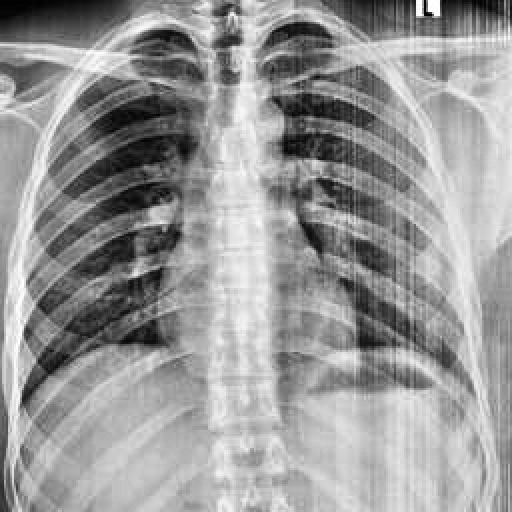
Finding: NORMAL